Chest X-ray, PA view. Patient: 49 years old, sex M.
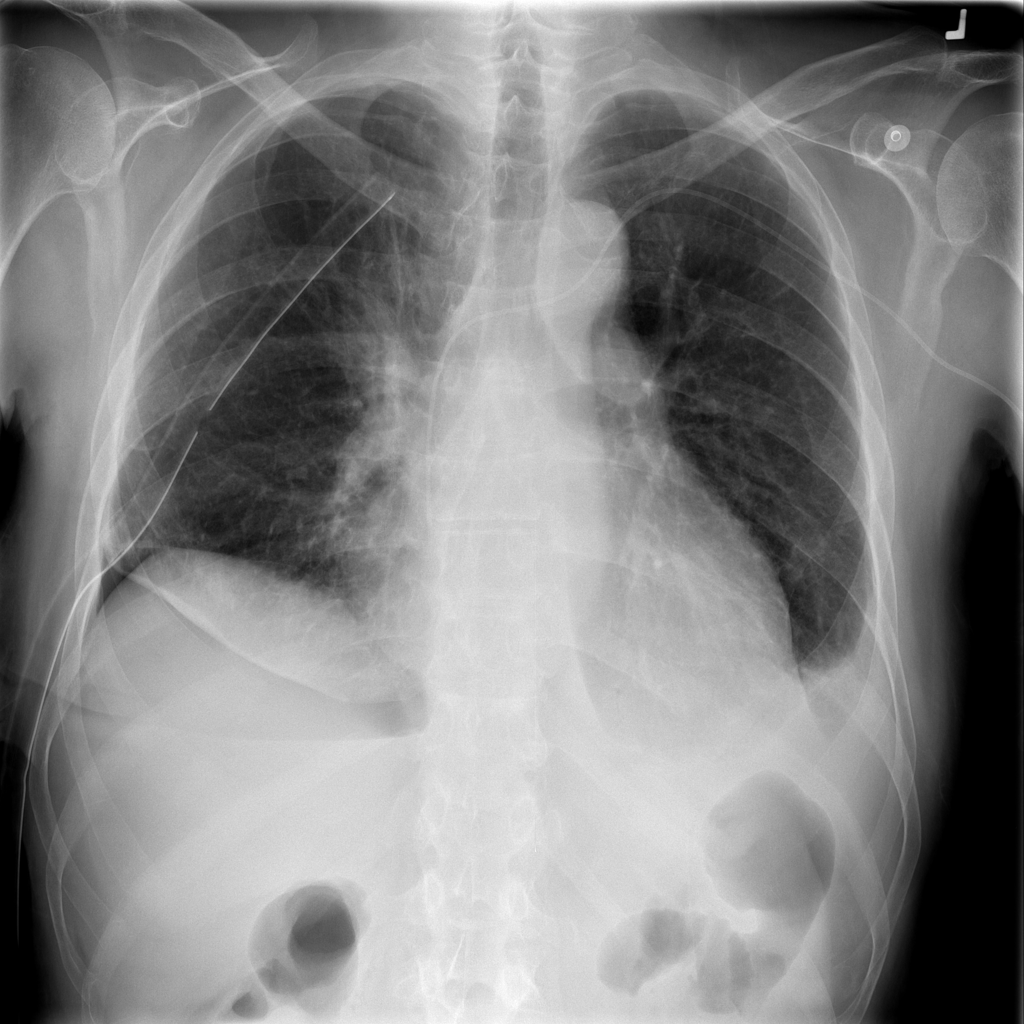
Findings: Cardiomegaly, Effusion